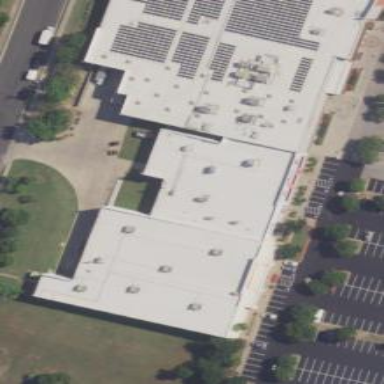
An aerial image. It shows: Building.